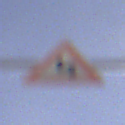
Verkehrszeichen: DoppelkurveZunaechstLinks
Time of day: MorningAfternoon
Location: Outdoor (Nature)
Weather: PartlyCloudy
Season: NotSpecified
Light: Natural